Question: I have a 'JTextArea' with the following properties:
'''
textArea.setWrapStyleWord(true);
textArea.setLineWrap(true);
'''
In the GUI the text is wrapped normally but when I call 'textArea.getText();' a single line of text is returned with no line separators.
My question is how can I get the text from the text area component 'as it is in the GUI' into a 'String' or an array of strings?
Image Example:

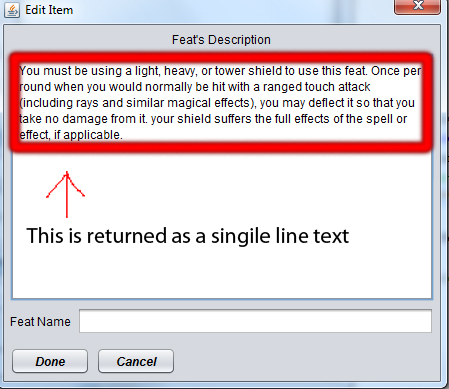
Answer: You can get width of JTextArea via 'textArea.size.width', then get font metrics of JTextArea via 'textArea.getGraphics().getFontMetrics(textArea.getFont())', using FontMetrics you can calculate width of a particular string - 'fontMetrics.stringWidth("Some string here")'.
Then you can, for example, add symbols of text one by one until you surpass width of JTextArea - and start a new line when you do.
I.e.
'''
final String fullText = textArea.getText();
final int width = textArea.size.width;
final ArrayList lines = new ArrayList();
final FontMetrics fontMetrics = textArea.getGraphics().getFontMetrics(textArea.getFont());
StringBuilder sb = new StringBuilder();
for(final Character c : fullText) {
sb.append(c);
if(fontMetrics.stringWidth(sb.toString()) > width) {
sb.setLength(sb.length() - 1);
lines.add(sb.toString());
sb = new StringBuilder(c.toString());
}
}
lines.add(sb.toString());
'''